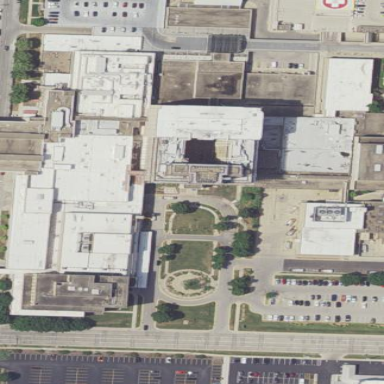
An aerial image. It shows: Hospital building.